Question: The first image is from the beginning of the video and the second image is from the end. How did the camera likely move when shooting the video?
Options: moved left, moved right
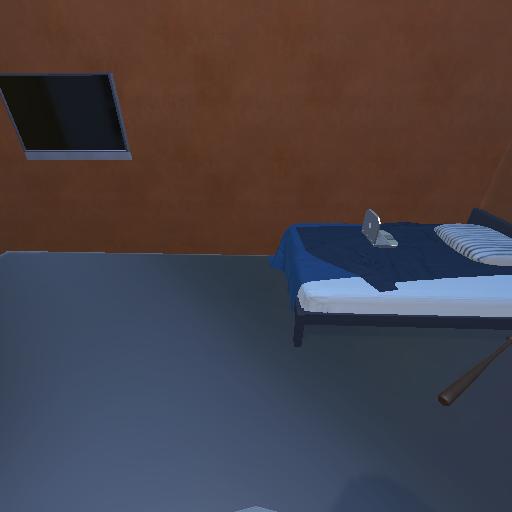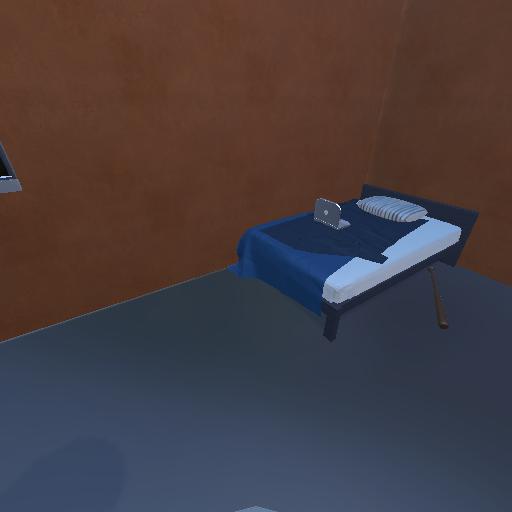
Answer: moved left